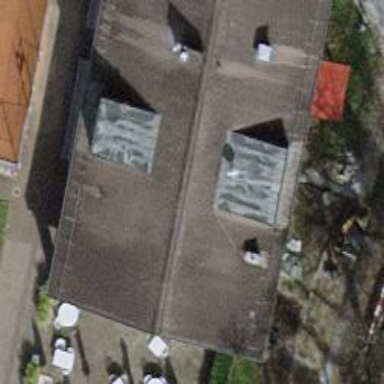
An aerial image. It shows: View of roof of building.